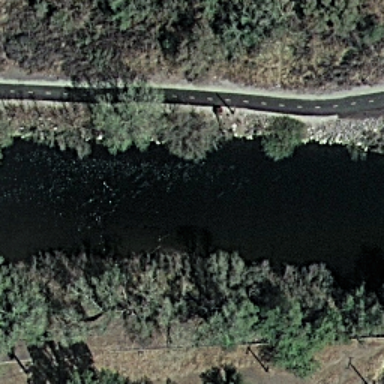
It is a river with black water and a road on one bank of the river .